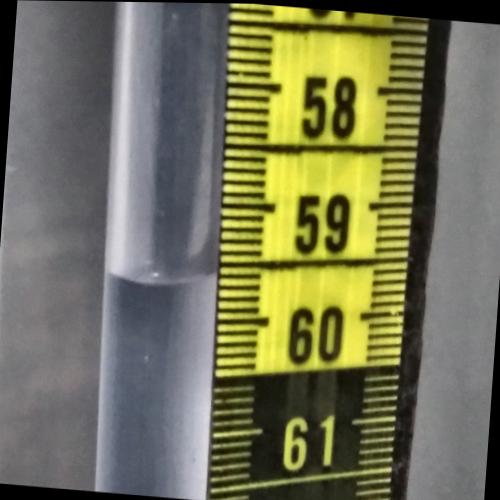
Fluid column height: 59.6 cm